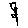
Label: flower